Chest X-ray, PA view. Patient: 40 years old, sex F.
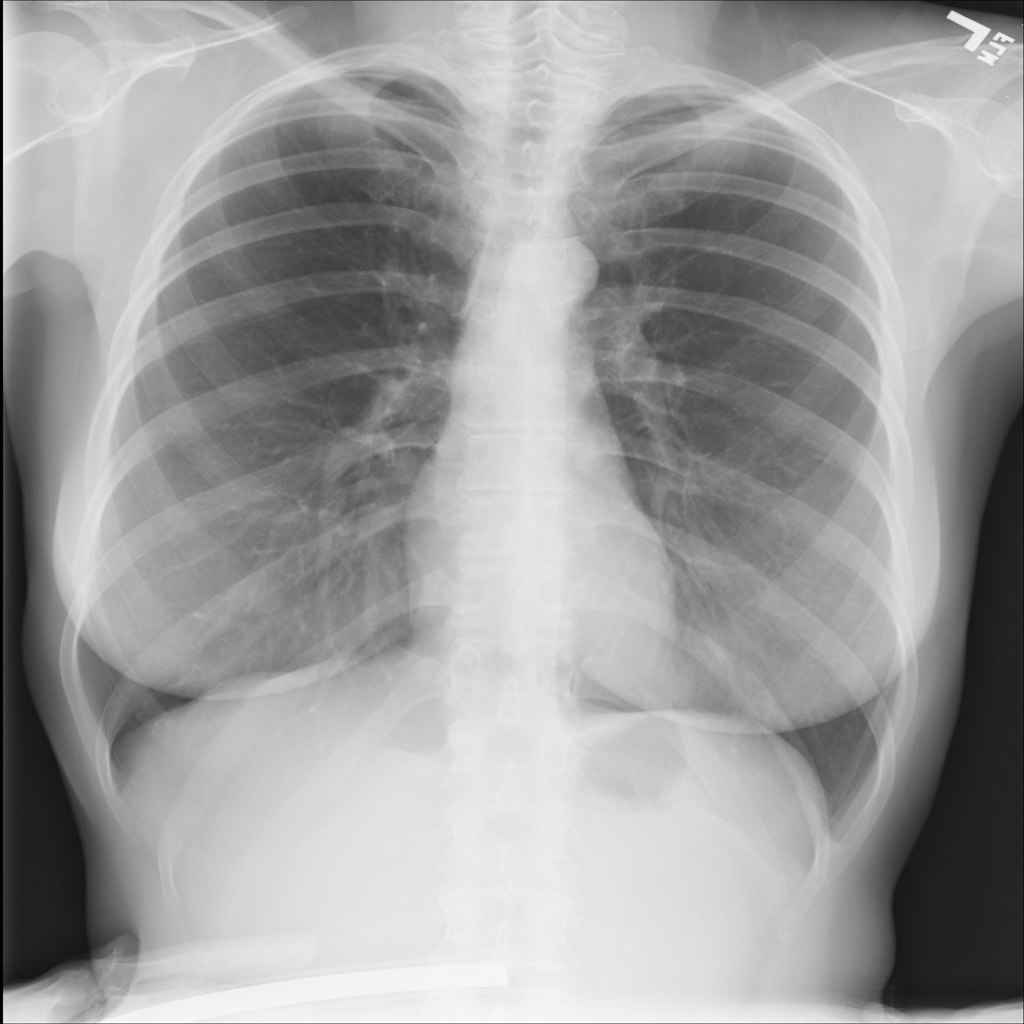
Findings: No Finding